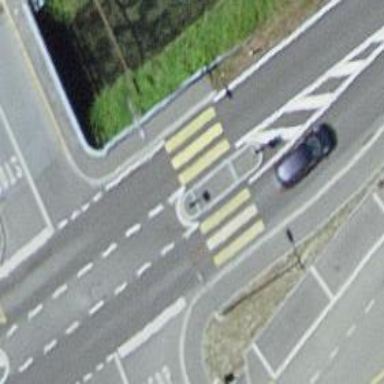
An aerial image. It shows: Uncontrolled zebra crossing with central island.